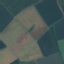
Land use / land cover: AnnualCrop